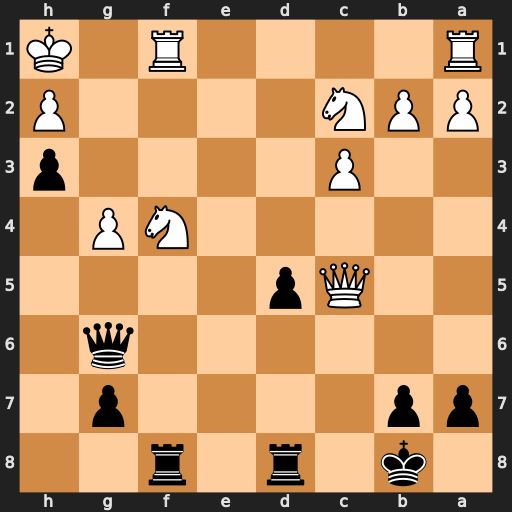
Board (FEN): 1k1r1r2/pp4p1/6q1/2Qp4/5NP1/2P4p/PPN4P/R4R1K
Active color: b
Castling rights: -
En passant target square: -
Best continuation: Qe4+ Kg1 Rxf4